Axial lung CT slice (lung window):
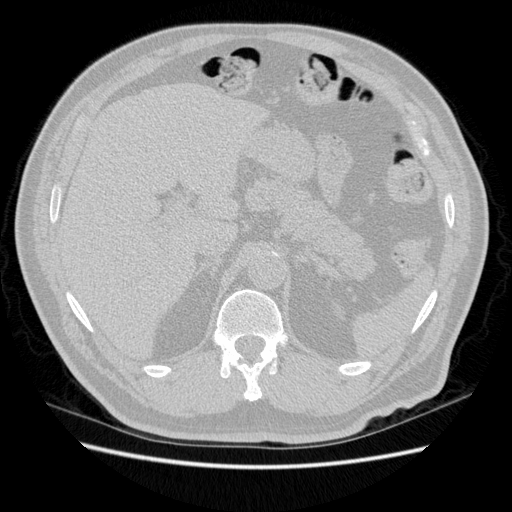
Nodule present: no